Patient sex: F
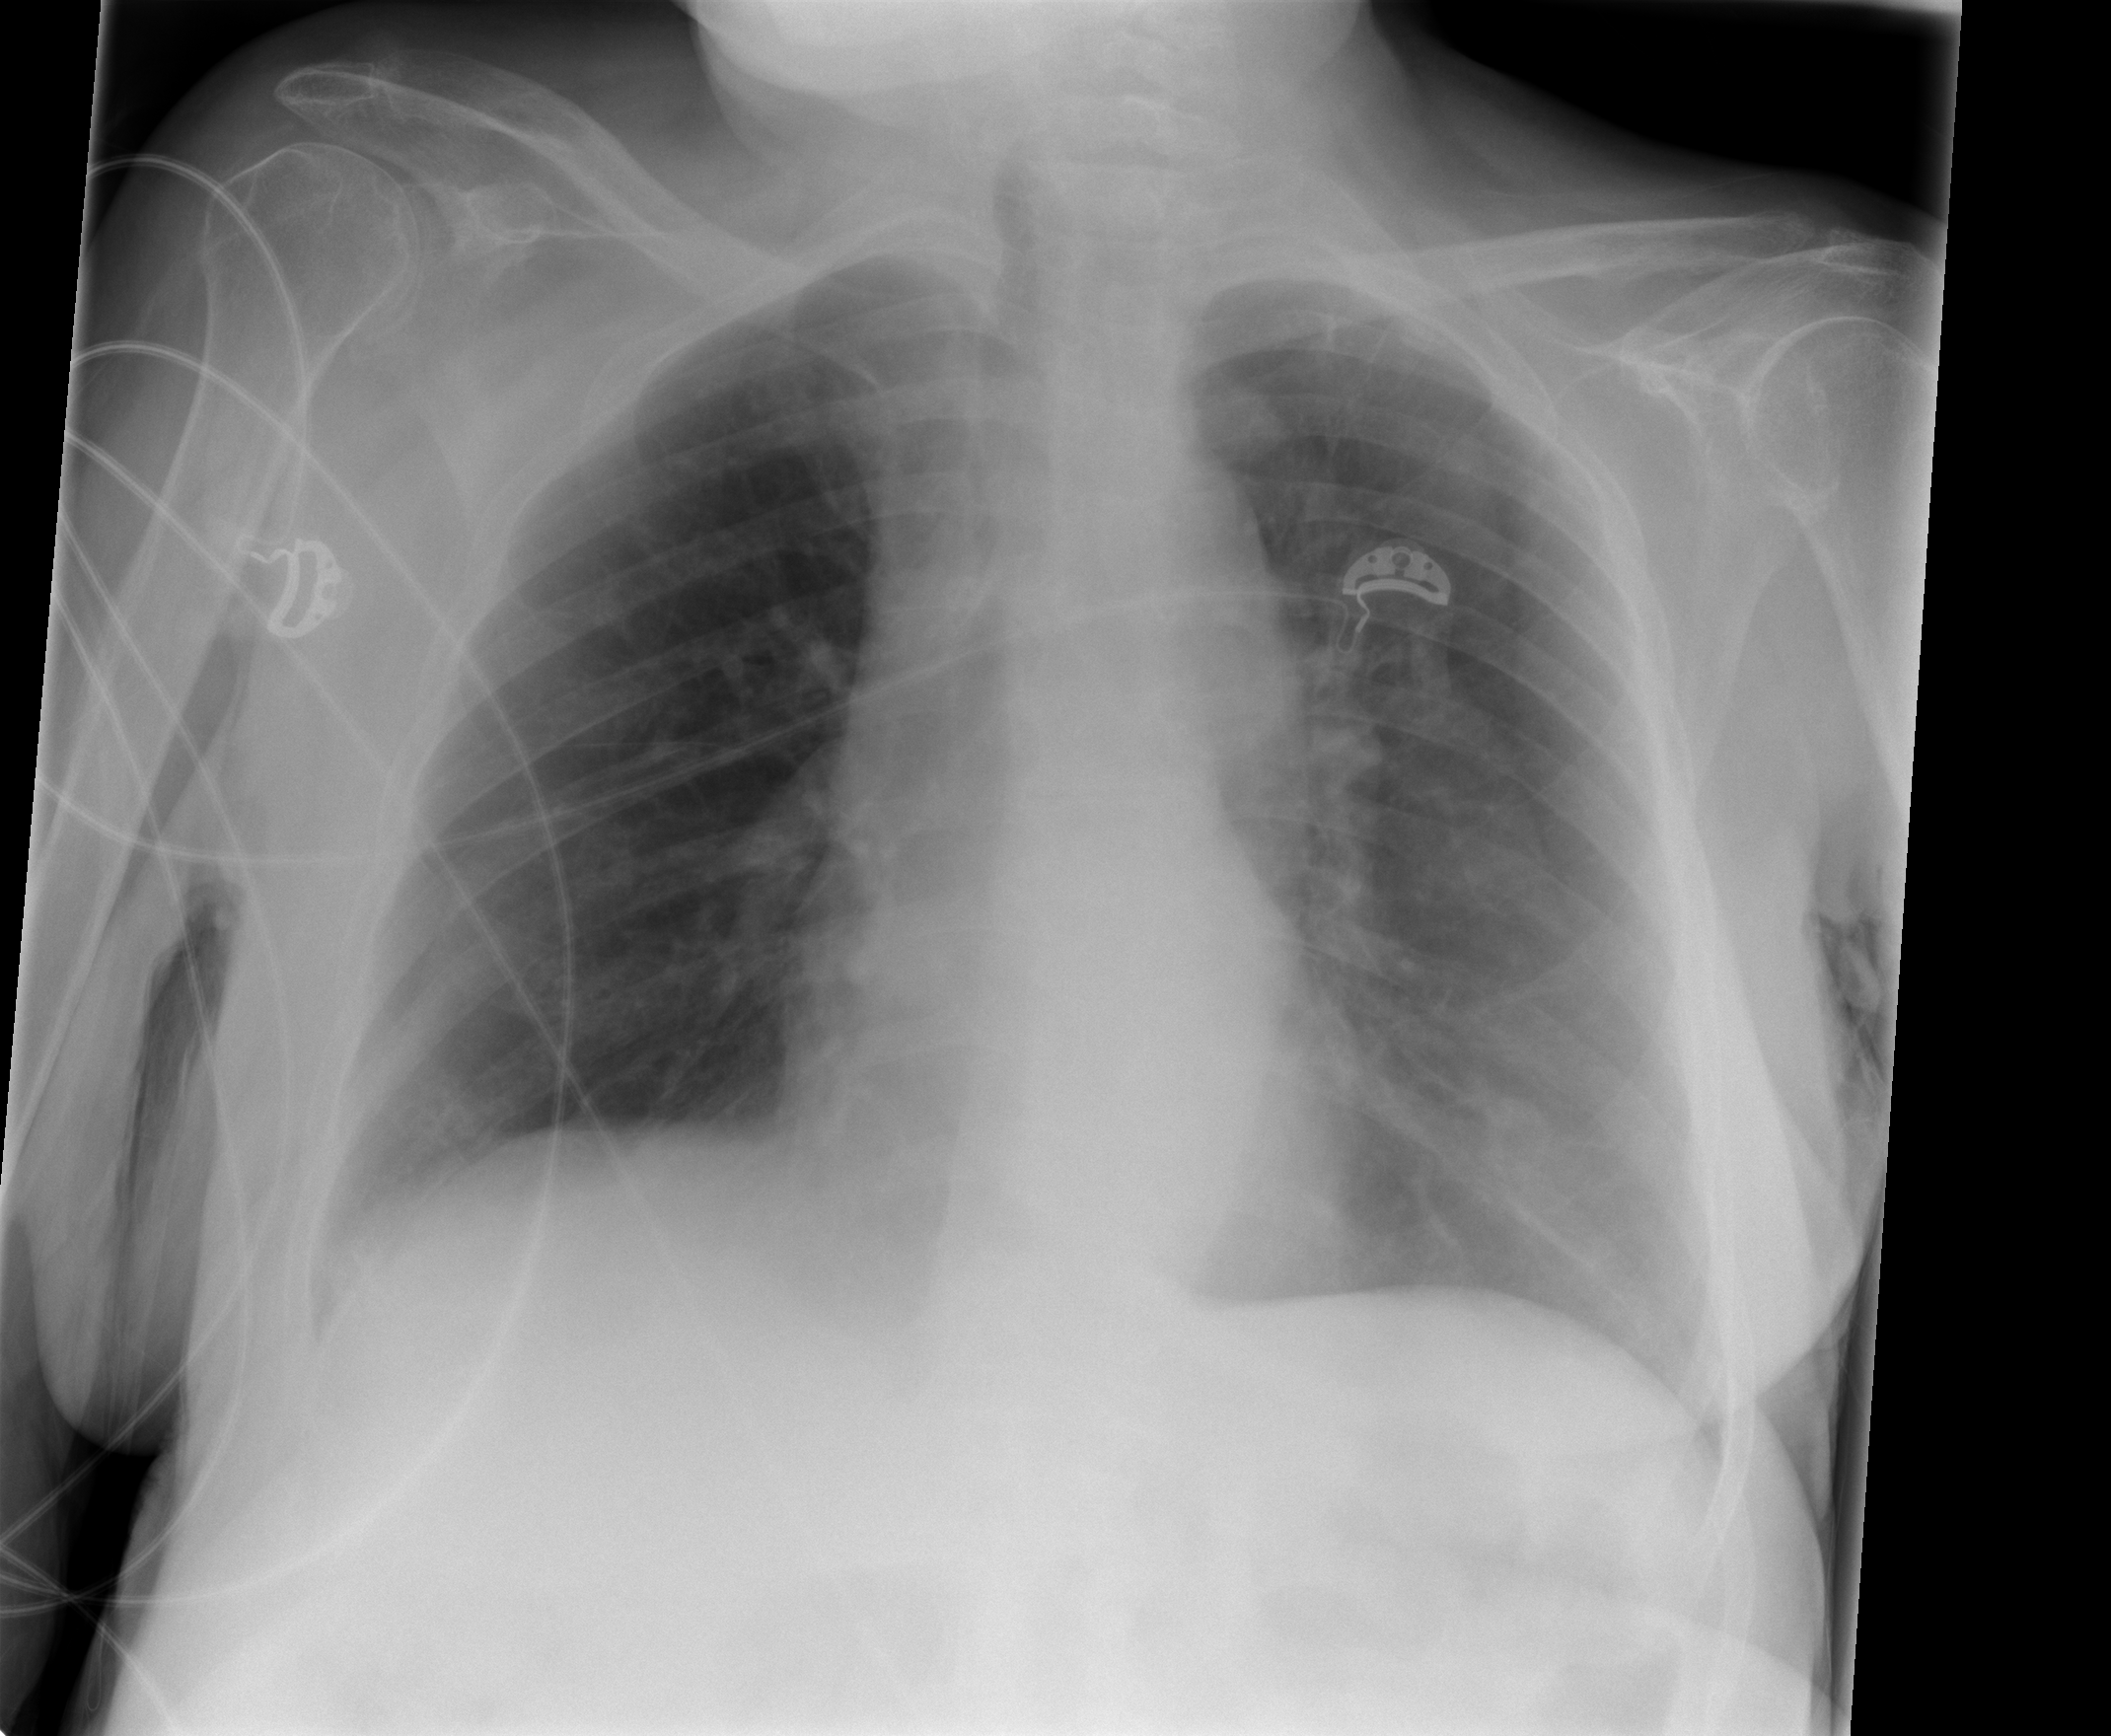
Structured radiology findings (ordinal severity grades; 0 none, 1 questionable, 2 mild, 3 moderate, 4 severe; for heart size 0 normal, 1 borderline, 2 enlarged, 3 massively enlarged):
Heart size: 0
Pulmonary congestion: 0
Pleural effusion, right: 0
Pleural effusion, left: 0
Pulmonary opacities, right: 0
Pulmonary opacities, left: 1
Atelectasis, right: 0
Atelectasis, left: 0